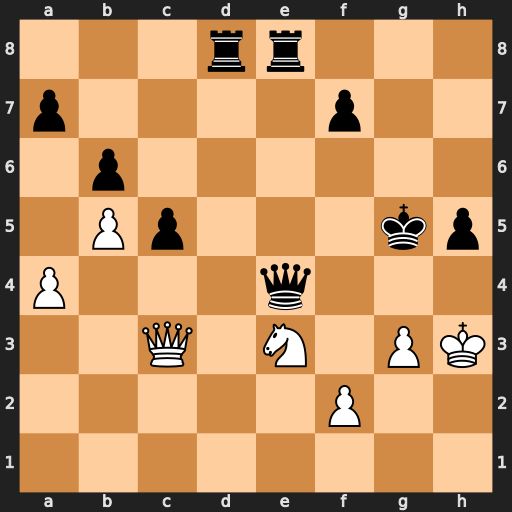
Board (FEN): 3rr3/p4p2/1p6/1Pp3kp/P3q3/2Q1N1PK/5P2/8
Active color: w
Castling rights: -
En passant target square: -
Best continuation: Qg7+ Qg6 f4#